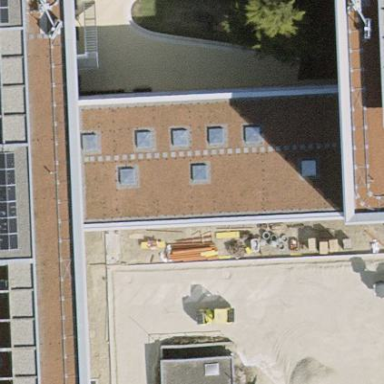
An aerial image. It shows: College building.